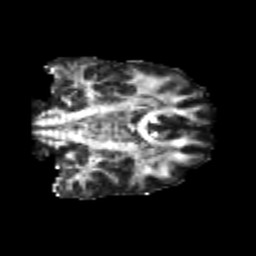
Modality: FA
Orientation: coronal
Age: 26
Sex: male
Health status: healthy
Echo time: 0.074 s